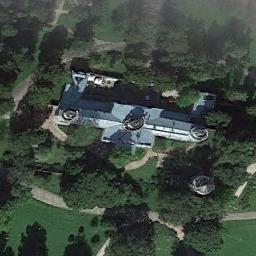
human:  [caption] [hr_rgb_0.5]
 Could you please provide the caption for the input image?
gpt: A light blue prismatic roof with three light blue domed churches surrounded by trees .

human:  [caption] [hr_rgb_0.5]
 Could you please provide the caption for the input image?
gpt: The church with some towers is surrounded by some trees .

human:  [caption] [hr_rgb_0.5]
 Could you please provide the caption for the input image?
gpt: There is a church with blue roof in the middle of the grass surrounded by some trees .

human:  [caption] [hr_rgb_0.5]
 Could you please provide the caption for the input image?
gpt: This is a church, Which looks like a cross from above .

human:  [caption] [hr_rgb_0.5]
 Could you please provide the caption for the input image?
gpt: A church with blue roofs is surrounded by green lawns and trees .